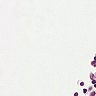
Metastatic tissue present: no